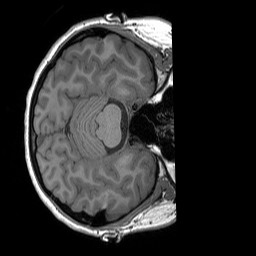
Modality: T1w
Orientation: axial
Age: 18
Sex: female
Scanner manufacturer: siemens
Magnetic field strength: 3 T
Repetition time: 1.9 s
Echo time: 0.00252 s